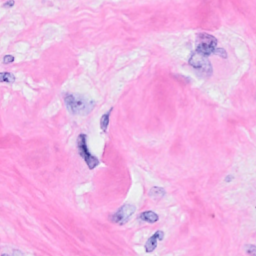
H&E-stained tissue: Breast